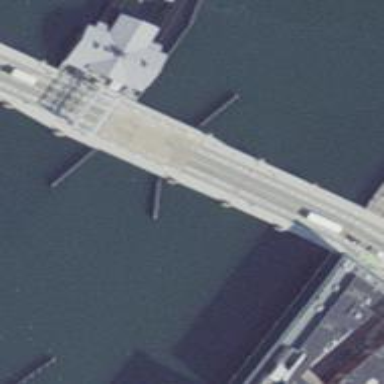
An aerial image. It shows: Bascule movable bridge on footway.